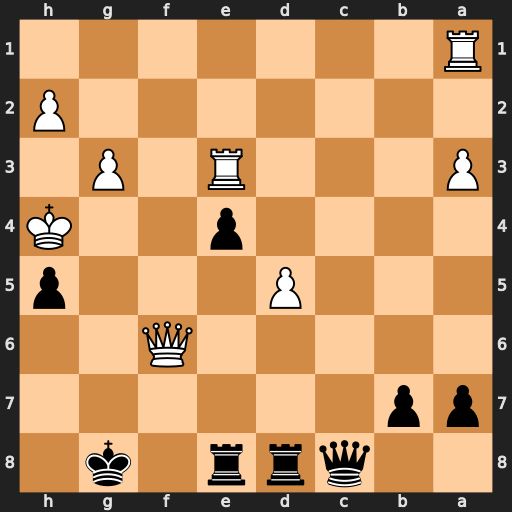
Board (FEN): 2qrr1k1/pp6/5Q2/3P3p/4p2K/P3R1P1/7P/R7
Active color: b
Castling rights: -
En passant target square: -
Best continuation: Qg4#